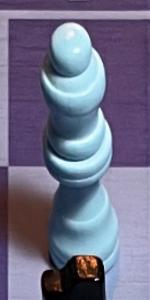
Label: Queen_White